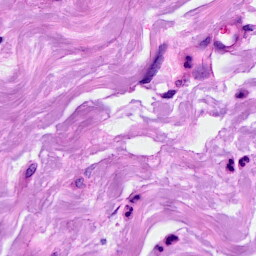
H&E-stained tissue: Breast